Interaction volume radius: 5 \u00c5
Interaction volume height: 10 \u00c5
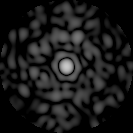
Disorder parameter: 0.9093